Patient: sex M, age 19
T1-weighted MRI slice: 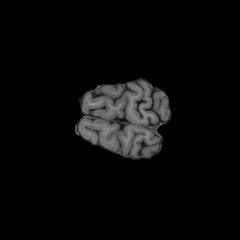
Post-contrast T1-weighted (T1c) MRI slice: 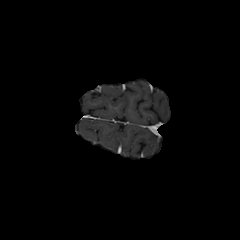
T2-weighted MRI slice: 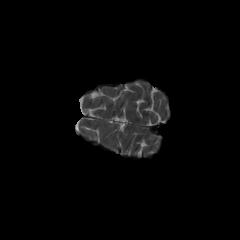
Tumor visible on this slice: no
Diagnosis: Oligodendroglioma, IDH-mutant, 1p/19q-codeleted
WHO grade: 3